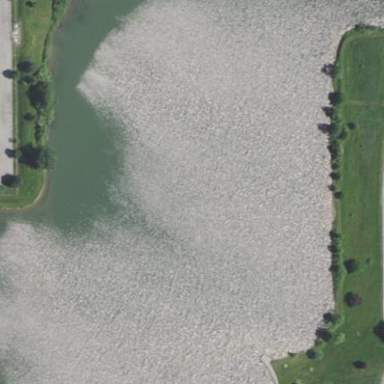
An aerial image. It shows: Reservoir of water.